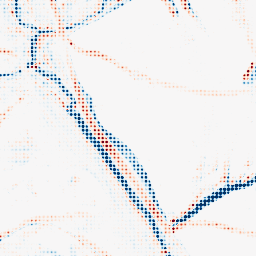
Category: morphological
Decomposition family: morphological_rect
Decomposition parameters: operation: average
width: 10
height: 10
Upsampling method: sinc_hamming
Upsampling parameters: scale: 8
kernel_size: 4
Upsampling scale: 8